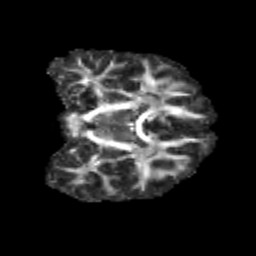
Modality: FA
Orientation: coronal
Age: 11
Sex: male
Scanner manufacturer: siemens
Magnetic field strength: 3 T
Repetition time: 3.8 s
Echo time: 0.07 s